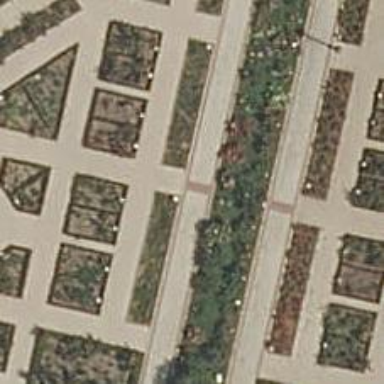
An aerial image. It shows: Pedestrian road made of paving stones.